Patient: sex M, age 74
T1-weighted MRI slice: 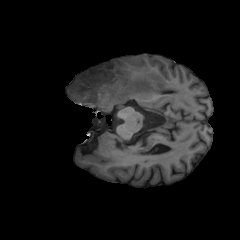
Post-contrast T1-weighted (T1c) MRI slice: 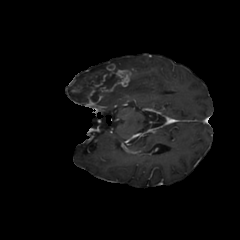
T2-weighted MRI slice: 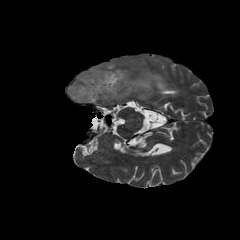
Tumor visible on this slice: yes
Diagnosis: Glioblastoma, IDH-wildtype
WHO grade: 4